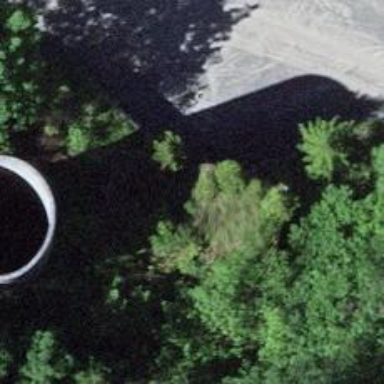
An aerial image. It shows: Path going through tunnel.